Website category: auto
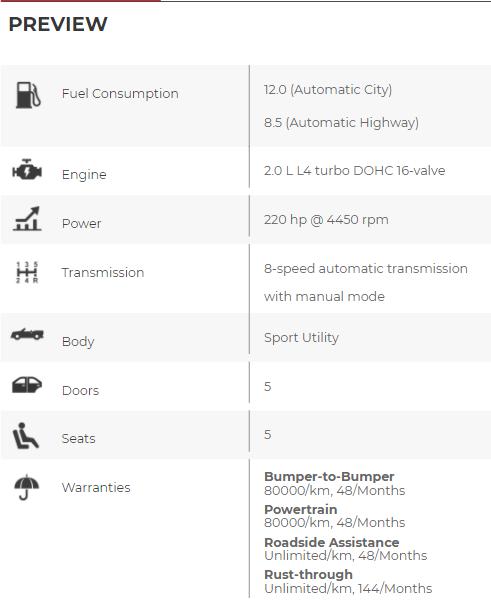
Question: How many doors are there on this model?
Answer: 5

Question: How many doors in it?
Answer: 5

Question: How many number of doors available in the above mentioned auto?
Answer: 5

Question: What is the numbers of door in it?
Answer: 5

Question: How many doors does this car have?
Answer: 5

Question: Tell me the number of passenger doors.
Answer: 5

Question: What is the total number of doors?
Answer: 5

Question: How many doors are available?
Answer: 5

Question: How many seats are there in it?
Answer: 5

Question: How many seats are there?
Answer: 5

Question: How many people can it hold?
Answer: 5

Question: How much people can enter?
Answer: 5

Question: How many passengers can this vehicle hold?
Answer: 5

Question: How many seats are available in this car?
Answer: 5

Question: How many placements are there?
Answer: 5

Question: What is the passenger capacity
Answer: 5

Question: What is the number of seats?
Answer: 5

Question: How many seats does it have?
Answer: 5

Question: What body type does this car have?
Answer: Sport Utility

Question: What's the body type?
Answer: Sport Utility

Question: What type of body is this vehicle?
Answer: Sport Utility

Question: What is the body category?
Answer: Sport Utility

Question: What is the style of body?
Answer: Sport Utility

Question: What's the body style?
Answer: Sport Utility

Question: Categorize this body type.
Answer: Sport Utility

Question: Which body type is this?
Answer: Sport Utility

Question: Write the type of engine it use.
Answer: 2.0 L L4 turbo DOHC 16-valve

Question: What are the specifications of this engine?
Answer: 2.0 L L4 turbo DOHC 16-valve

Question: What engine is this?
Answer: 2.0 L L4 turbo DOHC 16-valve

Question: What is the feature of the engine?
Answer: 2.0 L L4 turbo DOHC 16-valve

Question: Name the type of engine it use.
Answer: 2.0 L L4 turbo DOHC 16-valve

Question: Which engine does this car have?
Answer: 2.0 L L4 turbo DOHC 16-valve

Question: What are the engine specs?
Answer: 2.0 L L4 turbo DOHC 16-valve

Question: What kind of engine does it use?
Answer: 2.0 L L4 turbo DOHC 16-valve

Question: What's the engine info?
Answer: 2.0 L L4 turbo DOHC 16-valve

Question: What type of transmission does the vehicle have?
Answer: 8-speed automatic transmission with manual mode

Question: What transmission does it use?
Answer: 8-speed automatic transmission with manual mode

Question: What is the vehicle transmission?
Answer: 8-speed automatic transmission with manual mode

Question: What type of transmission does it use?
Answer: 8-speed automatic transmission with manual mode

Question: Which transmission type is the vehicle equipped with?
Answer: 8-speed automatic transmission with manual mode

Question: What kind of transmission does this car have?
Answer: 8-speed automatic transmission with manual mode

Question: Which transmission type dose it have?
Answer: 8-speed automatic transmission with manual mode

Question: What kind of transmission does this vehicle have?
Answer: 8-speed automatic transmission with manual mode

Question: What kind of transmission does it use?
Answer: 8-speed automatic transmission with manual mode

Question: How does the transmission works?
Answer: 8-speed automatic transmission with manual mode

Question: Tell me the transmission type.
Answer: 8-speed automatic transmission with manual mode

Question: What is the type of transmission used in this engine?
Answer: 8-speed automatic transmission with manual mode

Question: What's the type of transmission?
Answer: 8-speed automatic transmission with manual mode

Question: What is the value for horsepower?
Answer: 220 hp @ 4450 rpm

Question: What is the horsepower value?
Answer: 220 hp @ 4450 rpm

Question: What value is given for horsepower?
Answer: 220 hp @ 4450 rpm

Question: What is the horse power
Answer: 220 hp @ 4450 rpm

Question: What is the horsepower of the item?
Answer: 220 hp @ 4450 rpm

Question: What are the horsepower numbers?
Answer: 220 hp @ 4450 rpm

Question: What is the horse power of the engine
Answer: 220 hp @ 4450 rpm

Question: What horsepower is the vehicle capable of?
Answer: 220 hp @ 4450 rpm

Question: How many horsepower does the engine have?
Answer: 220 hp @ 4450 rpm

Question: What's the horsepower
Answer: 220 hp @ 4450 rpm

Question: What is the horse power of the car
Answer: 220 hp @ 4450 rpm

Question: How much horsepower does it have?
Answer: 220 hp @ 4450 rpm

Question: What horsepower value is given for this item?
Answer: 220 hp @ 4450 rpm

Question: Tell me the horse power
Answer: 220 hp @ 4450 rpm

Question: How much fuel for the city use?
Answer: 12.0 (Automatic City)

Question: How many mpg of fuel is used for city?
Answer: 12.0 (Automatic City)